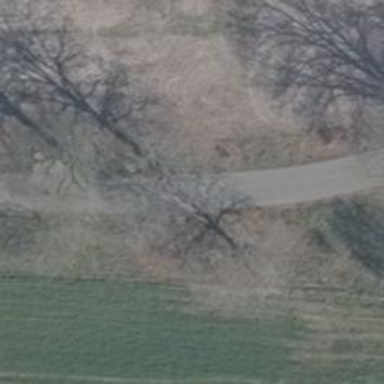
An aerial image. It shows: Single tag "natural: tree."